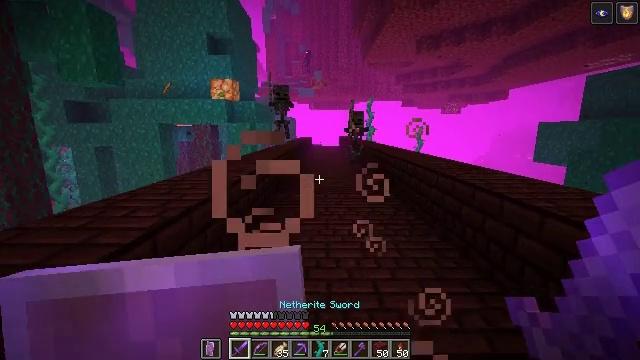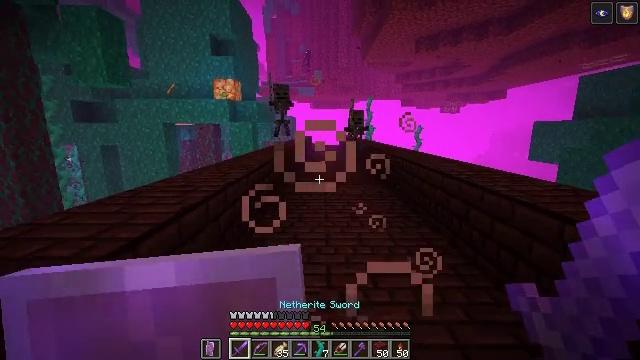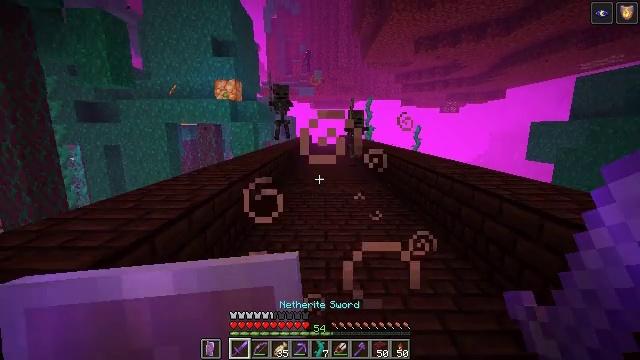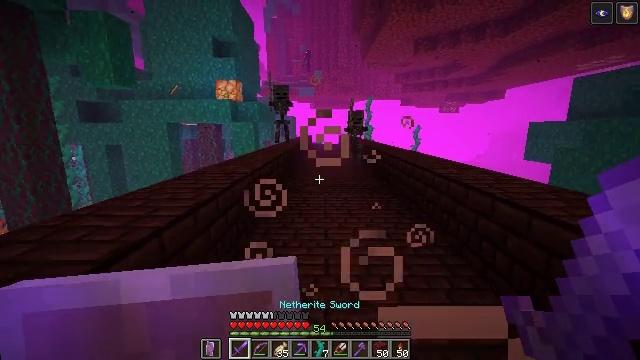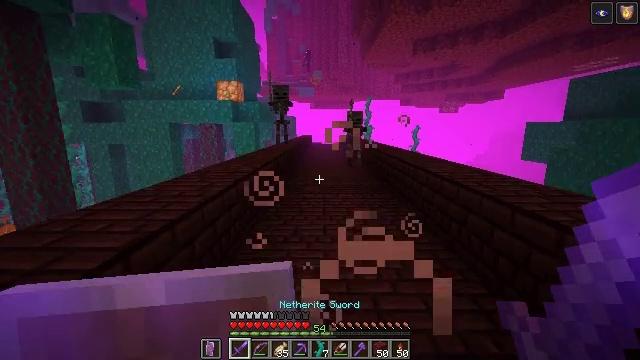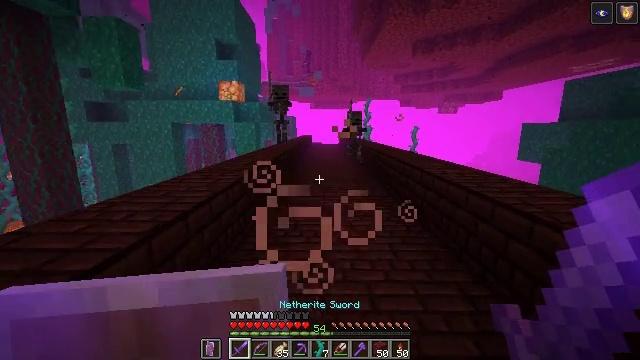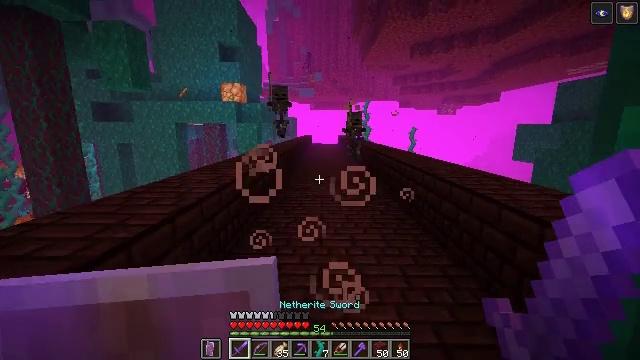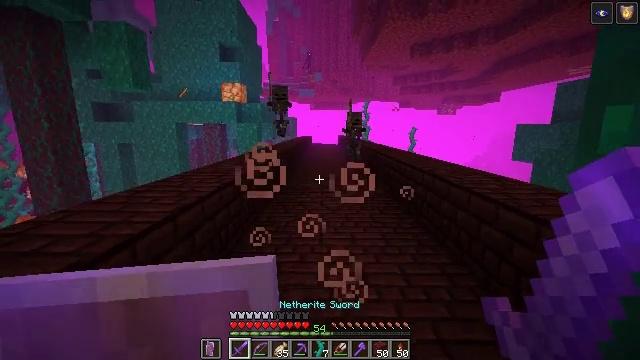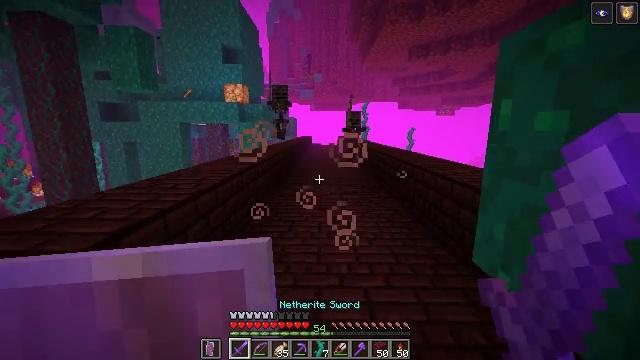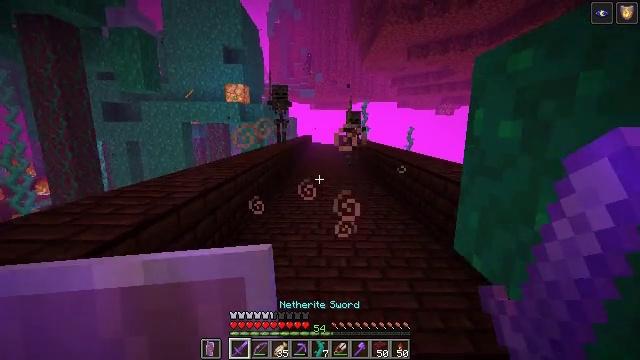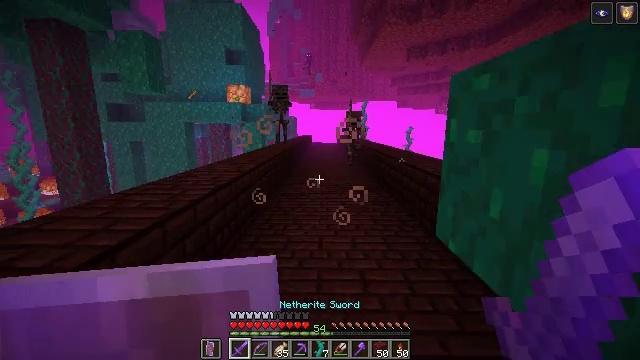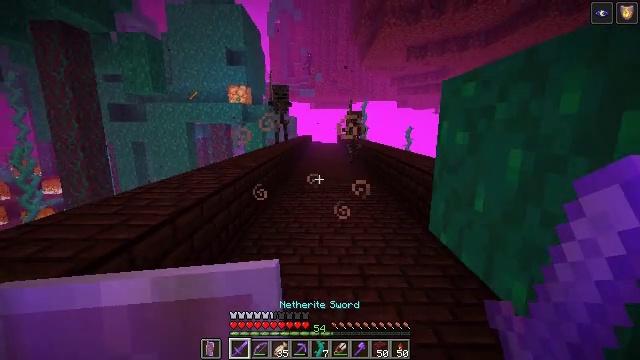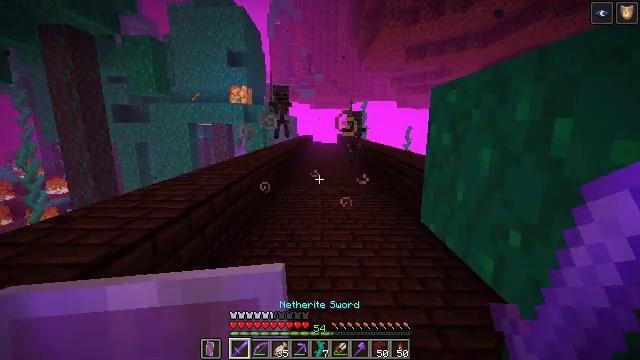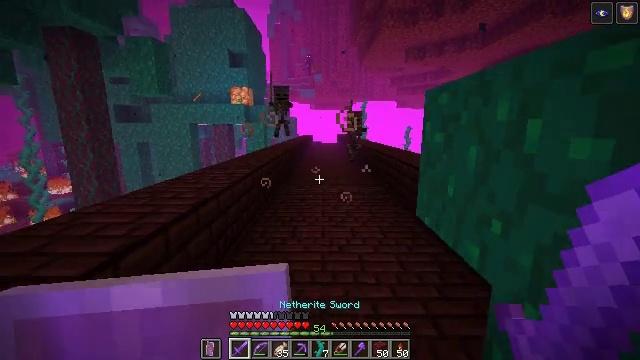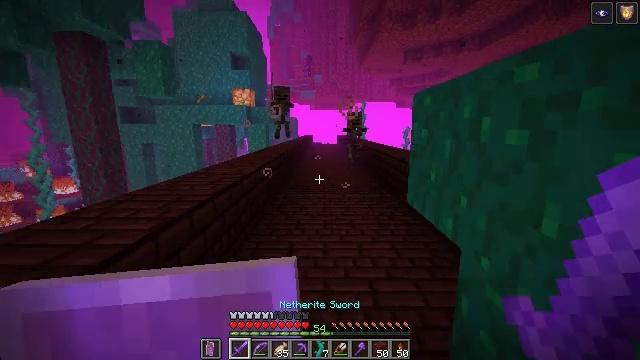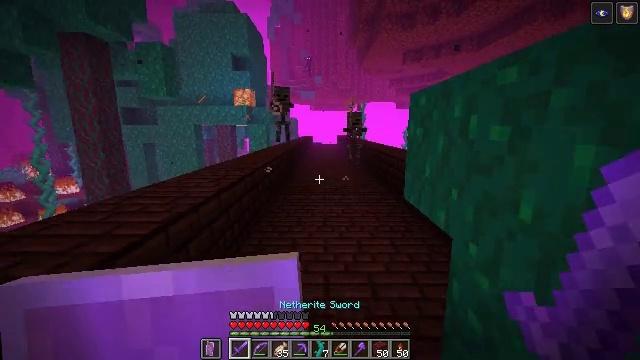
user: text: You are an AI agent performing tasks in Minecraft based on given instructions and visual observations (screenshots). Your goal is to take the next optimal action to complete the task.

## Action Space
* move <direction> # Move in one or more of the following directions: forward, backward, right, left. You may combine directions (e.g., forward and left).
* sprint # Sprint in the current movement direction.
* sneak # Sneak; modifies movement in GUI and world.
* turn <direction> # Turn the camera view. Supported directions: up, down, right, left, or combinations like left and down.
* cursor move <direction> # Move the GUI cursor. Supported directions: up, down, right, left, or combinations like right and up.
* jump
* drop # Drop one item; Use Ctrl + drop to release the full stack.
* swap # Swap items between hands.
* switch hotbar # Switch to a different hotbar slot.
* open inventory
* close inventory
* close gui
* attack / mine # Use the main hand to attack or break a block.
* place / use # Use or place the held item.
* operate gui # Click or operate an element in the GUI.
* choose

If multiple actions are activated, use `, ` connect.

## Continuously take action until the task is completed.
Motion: motion action
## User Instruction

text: Put out the fire.
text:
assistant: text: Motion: move back
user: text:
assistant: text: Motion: move back
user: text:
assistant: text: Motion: move back
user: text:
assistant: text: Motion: move back
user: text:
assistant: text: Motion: move back
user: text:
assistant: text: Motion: move back
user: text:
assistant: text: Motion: move back
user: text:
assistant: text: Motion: move back
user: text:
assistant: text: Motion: move back
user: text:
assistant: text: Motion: move back
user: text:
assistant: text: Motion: move back
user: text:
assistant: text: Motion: move back
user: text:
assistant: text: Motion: move back
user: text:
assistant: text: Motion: move back
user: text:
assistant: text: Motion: move back
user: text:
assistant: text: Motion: move back
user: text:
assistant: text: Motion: move back
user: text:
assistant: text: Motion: move back
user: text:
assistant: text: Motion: move back
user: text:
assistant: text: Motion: move back
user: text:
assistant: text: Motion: move back
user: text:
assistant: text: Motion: move back
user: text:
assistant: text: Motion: move back, turn right and up
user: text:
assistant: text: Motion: move back, turn right and down
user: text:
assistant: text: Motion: turn right and down
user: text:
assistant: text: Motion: no_op
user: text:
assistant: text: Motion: no_op
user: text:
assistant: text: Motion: move forward
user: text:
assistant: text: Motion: move forward
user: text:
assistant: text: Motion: move forward, turn right